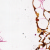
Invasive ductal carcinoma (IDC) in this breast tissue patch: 0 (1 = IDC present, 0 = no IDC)